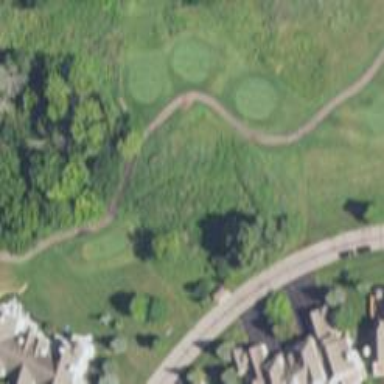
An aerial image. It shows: Path for both road and golf.